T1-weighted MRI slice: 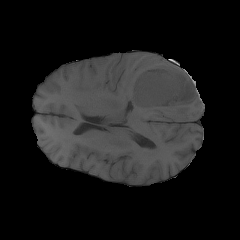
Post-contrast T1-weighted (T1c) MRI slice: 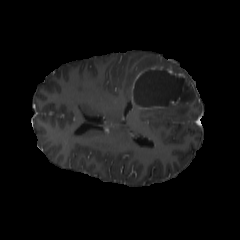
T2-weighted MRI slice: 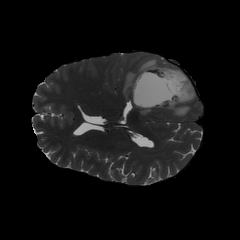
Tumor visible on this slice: yes